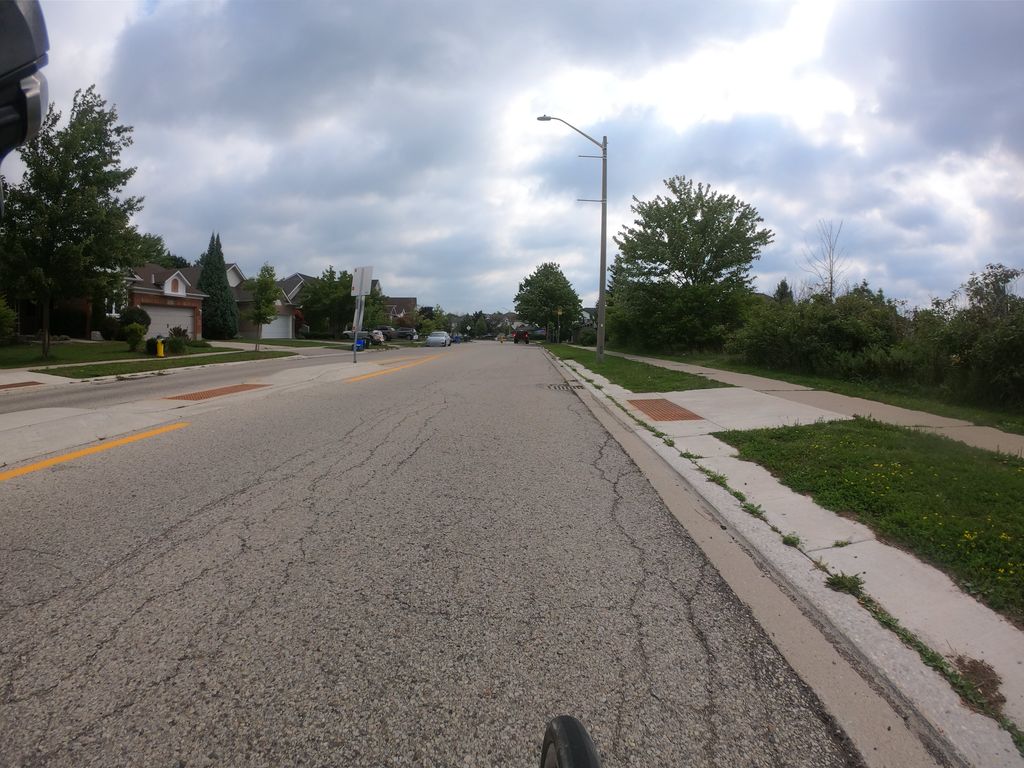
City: kitchener-waterloo